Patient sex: F
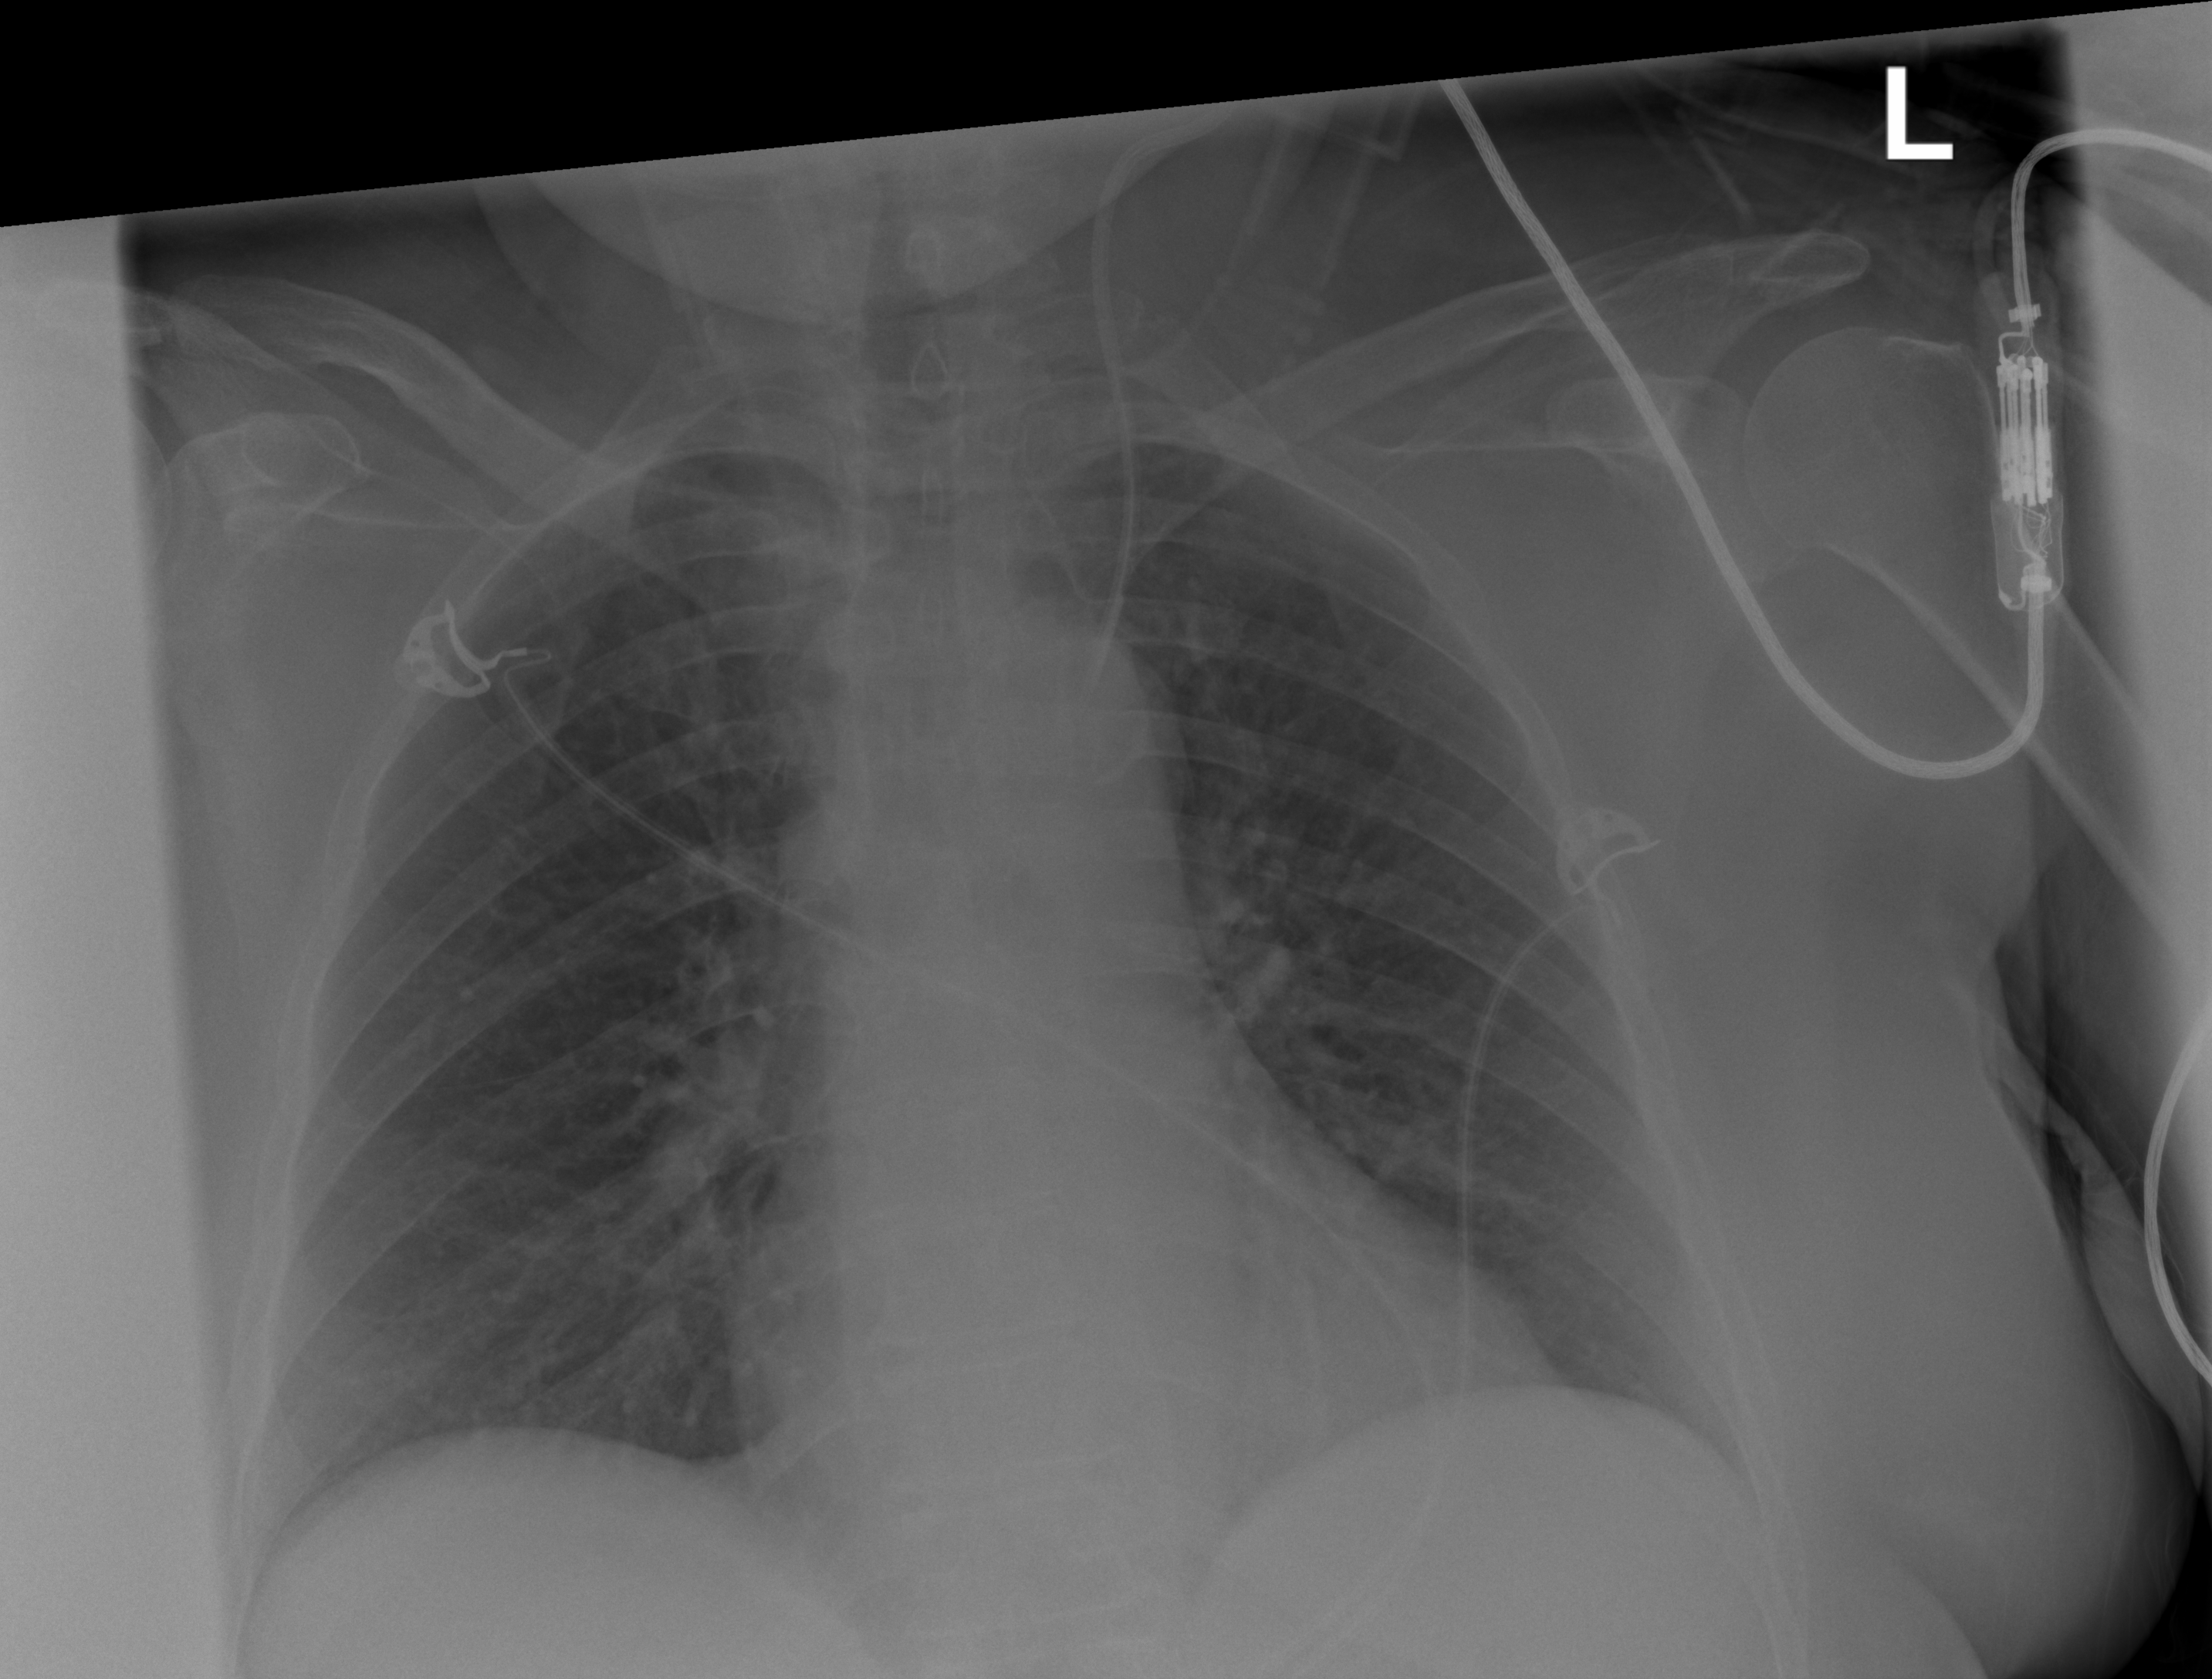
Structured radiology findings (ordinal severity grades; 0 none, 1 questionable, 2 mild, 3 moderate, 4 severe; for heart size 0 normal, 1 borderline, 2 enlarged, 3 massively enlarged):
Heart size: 1
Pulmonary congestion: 2
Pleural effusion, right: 0
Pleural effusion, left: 0
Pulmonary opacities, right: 0
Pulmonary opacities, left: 0
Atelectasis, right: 0
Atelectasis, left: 0